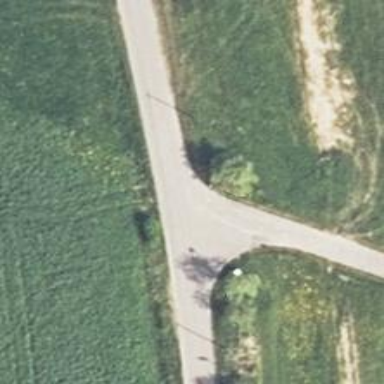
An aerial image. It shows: Unclassified paved road.